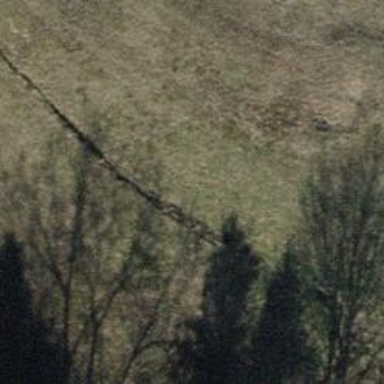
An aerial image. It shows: Ditch in the surroundings.